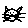
Label: cat